Question: I am using Asp.net MVC. I am getting some text from oracle database and this text has some formatting. it has some newline. when I post to server and again showing in the view it doesn't show the newline and spaces.
before this application was in oracle forms. it printed same like we stored in database.

in above picture we see the formatting of database which has some new lines. but when I post to the server and showing in the view again it doesn't have this formatting.
Note: in database we don't have any special char save with this string
please help me on this issue.
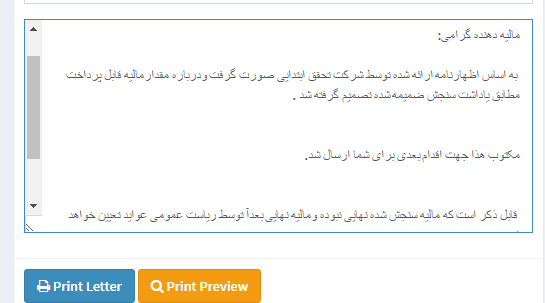
Answer: You could display it as preformatted text, which will preserve white space just enclose it in pre tag
'''
<pre>
@Model.Body
</pre>
'''